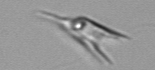
Label: Chrysochromulina_lanceolata